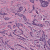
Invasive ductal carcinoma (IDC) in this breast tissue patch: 1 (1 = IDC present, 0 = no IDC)